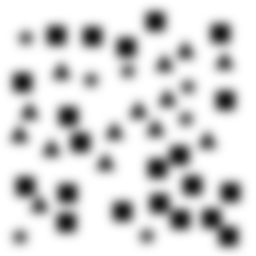
Squares: 21
Triangles: 14
Stars: 7
Total shapes: 42